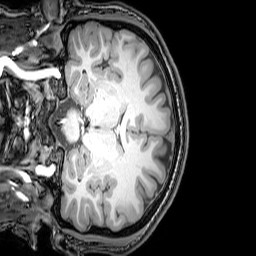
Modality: T1w
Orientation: coronal
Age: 23
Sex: male
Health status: healthy
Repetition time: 0.081 s
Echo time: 0.037 s